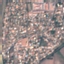
Label: Residential